Interaction volume radius: 5 \u00c5
Interaction volume height: 40 \u00c5
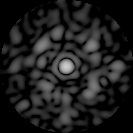
Disorder parameter: 0.6429